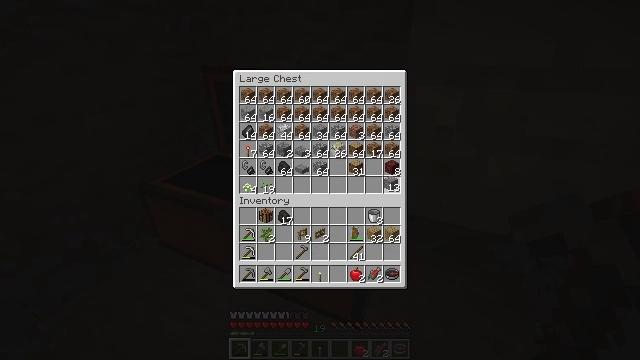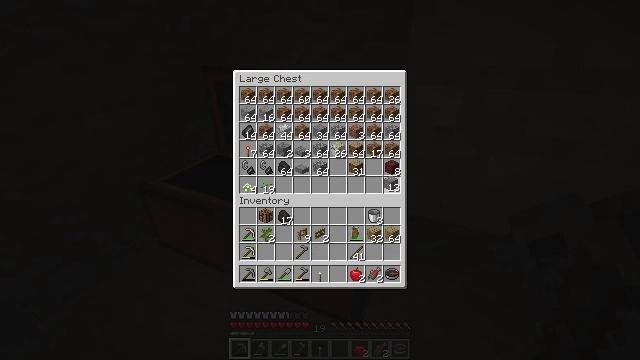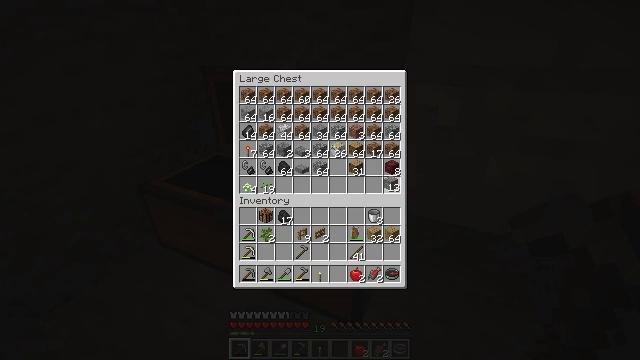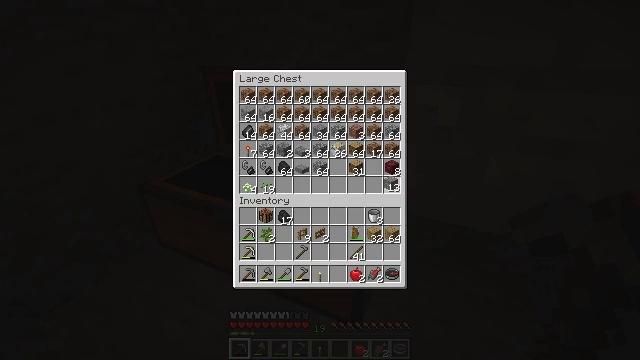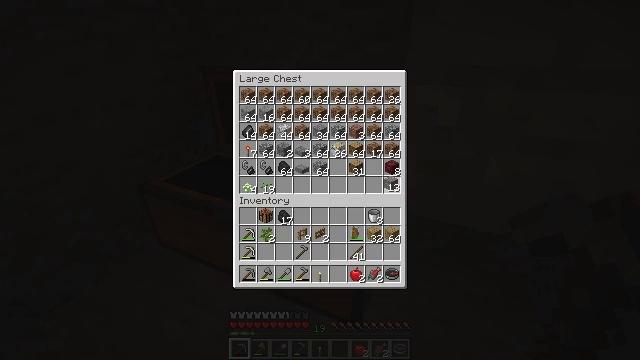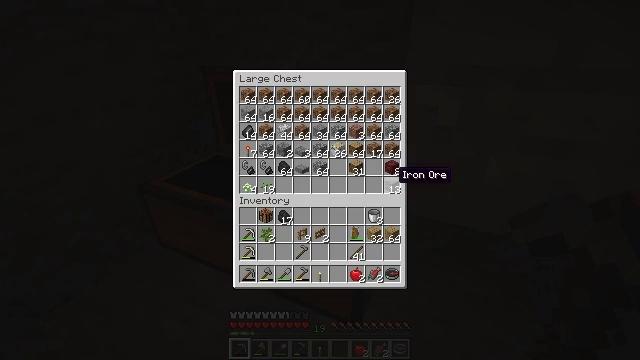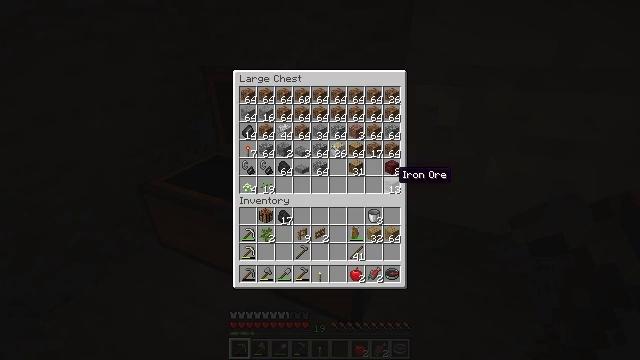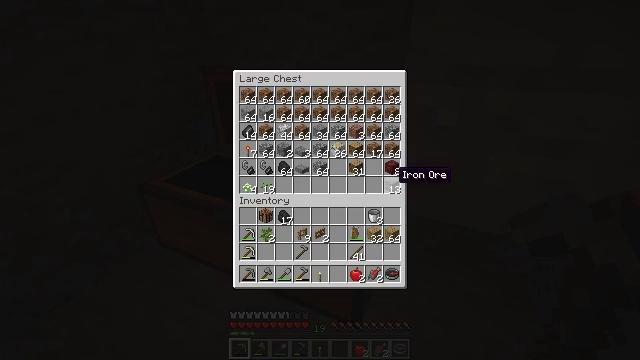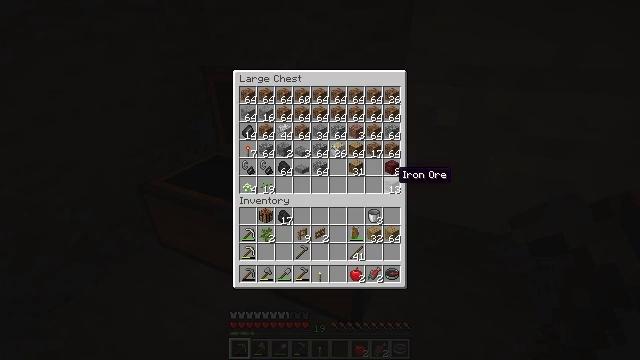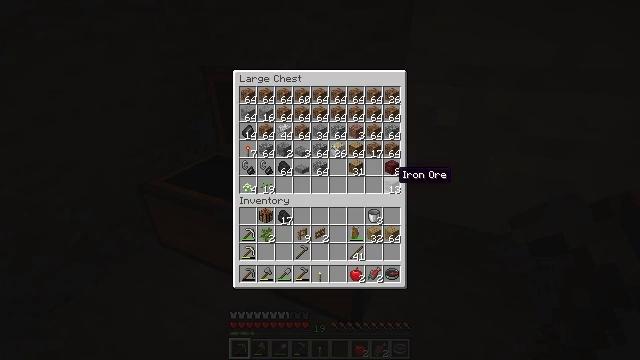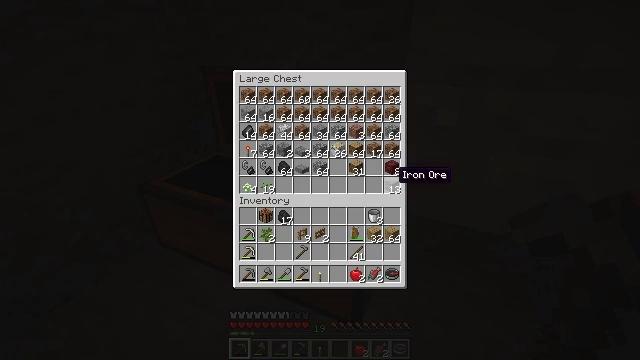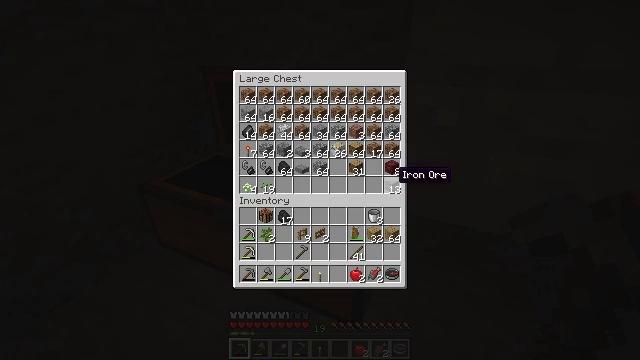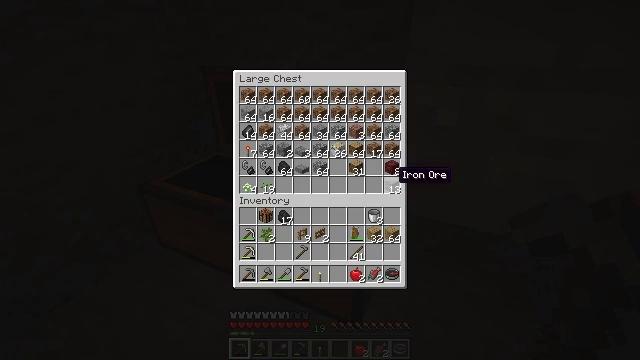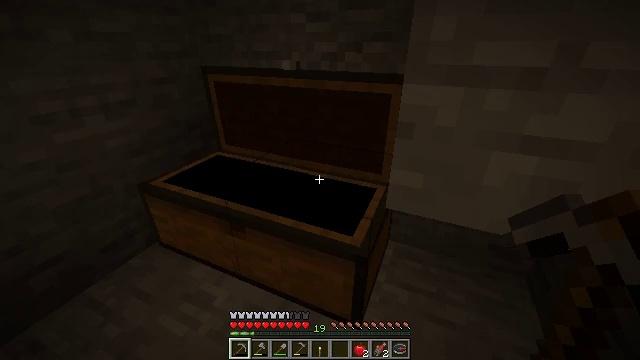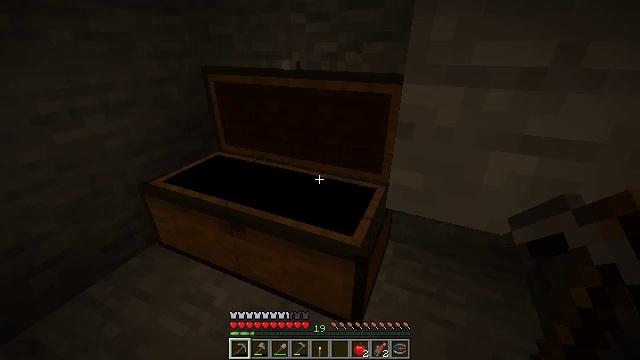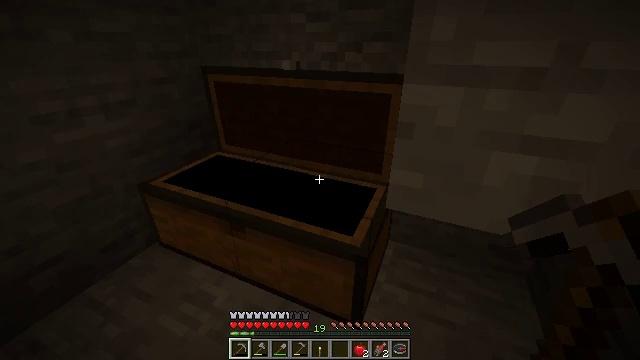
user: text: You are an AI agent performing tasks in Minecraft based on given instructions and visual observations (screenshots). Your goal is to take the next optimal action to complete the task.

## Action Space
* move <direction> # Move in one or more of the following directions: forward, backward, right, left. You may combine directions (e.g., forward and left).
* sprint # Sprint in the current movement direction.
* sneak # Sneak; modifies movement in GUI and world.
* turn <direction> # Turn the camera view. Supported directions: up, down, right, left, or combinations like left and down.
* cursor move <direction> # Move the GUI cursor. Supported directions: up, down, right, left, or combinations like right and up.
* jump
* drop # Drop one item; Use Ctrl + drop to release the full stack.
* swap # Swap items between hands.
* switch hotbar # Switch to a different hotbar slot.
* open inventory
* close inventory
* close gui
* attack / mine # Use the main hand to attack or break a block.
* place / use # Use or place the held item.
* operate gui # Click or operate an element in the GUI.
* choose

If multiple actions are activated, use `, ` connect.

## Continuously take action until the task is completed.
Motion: motion action
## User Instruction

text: Get wheat from the farmland.
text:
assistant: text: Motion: no_op
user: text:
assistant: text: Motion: no_op
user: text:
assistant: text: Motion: operate gui
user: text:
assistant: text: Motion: operate gui
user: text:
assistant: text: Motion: no_op
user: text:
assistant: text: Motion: no_op
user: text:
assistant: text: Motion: no_op
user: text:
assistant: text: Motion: no_op
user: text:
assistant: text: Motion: no_op
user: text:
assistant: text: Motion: no_op
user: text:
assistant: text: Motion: no_op
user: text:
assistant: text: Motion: no_op
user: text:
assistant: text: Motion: no_op
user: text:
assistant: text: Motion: close gui
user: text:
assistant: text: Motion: no_op
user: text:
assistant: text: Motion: no_op
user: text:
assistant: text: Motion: no_op
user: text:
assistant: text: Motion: turn right and down
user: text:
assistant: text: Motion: turn right
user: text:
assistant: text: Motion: turn right
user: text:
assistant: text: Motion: turn right
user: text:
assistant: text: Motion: turn right and up
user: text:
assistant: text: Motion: turn right and up
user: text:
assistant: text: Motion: turn right
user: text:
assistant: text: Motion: no_op
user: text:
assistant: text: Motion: no_op
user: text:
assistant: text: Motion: no_op
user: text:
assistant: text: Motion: no_op
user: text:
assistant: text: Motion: no_op
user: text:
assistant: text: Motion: no_op